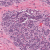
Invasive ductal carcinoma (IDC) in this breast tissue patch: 0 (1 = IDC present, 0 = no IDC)